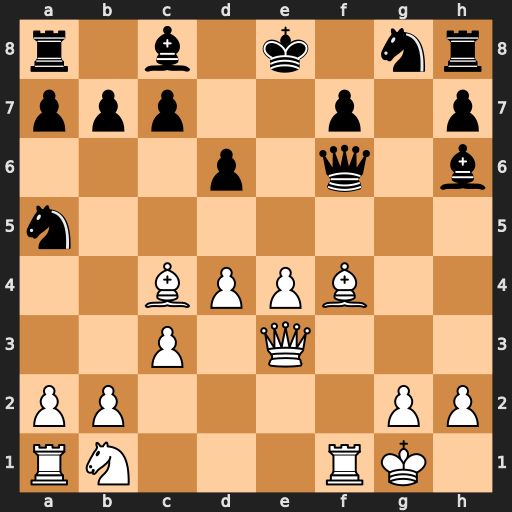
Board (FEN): r1b1k1nr/ppp2p1p/3p1q1b/n7/2BPPB2/2P1Q3/PP4PP/RN3RK1
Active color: w
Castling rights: kq
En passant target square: -
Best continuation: Bxf7+ Qxf7 Bxh6 Nxh6 Rxf7